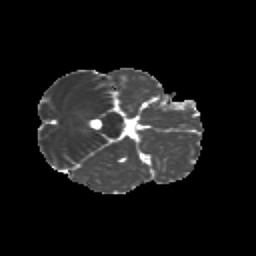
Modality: MD
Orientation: axial
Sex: female
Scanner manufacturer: siemens
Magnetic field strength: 3 T
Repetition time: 5 s
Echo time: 0.071 s